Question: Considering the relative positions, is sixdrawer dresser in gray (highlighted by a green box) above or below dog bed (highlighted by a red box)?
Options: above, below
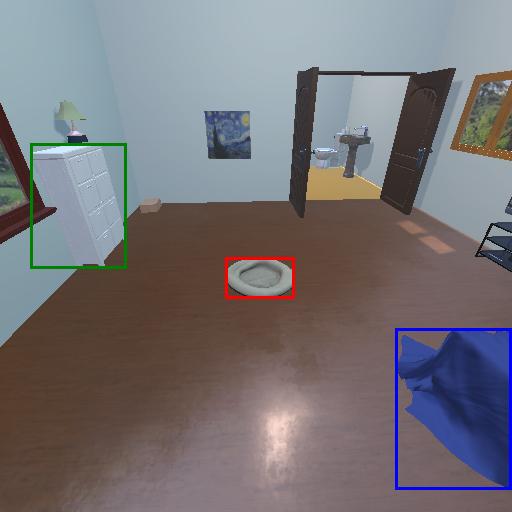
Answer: above